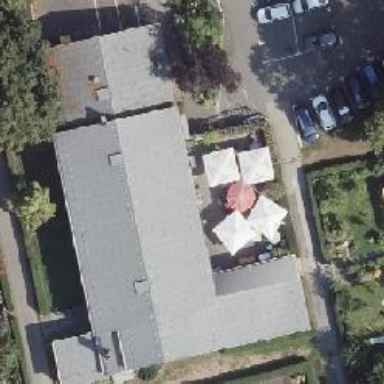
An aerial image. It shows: Restaurant.